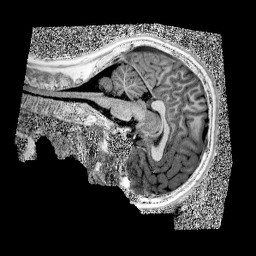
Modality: UNIT1
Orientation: sagittal
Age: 11
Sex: male
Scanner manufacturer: siemens
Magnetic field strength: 3 T
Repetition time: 4 s
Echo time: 0.00299 s